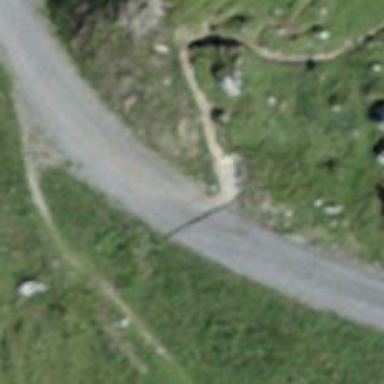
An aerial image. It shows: Unclassified paved road.